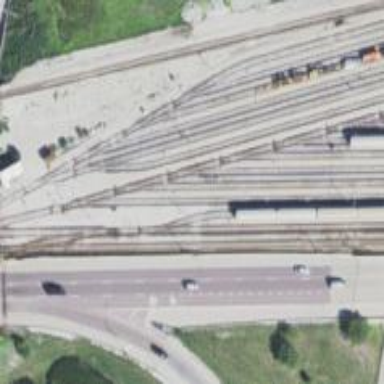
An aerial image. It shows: Electrified rail service yard.